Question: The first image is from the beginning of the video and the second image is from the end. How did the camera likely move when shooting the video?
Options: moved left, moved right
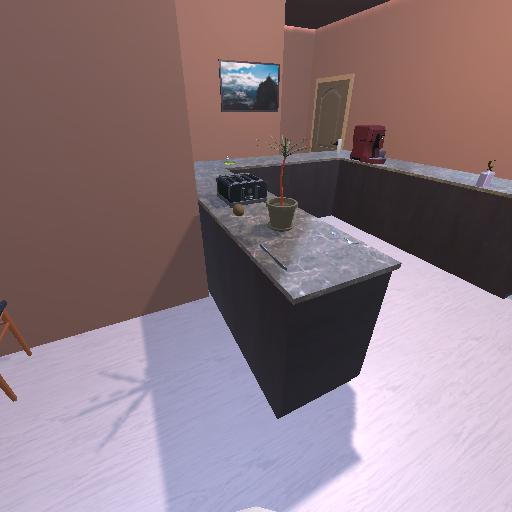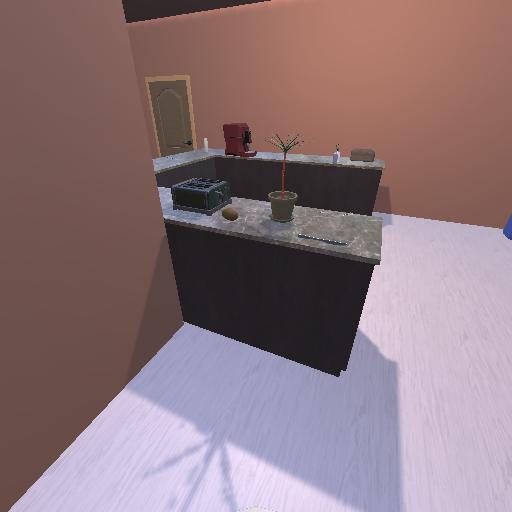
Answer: moved left